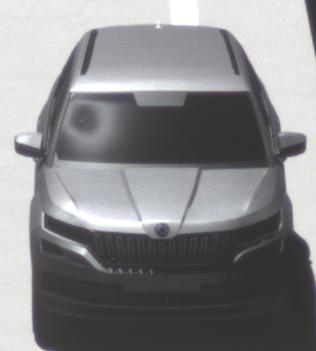
Make: Skoda
Model: Kodiaq 1.4 TSI
Detailed model: Kodiaq
Model produced from: 2017/03
Model produced until: 2018/05
Doors: 5
Color: gray
Road condition: dry road
Daytime: midday
Contrast: high contrast